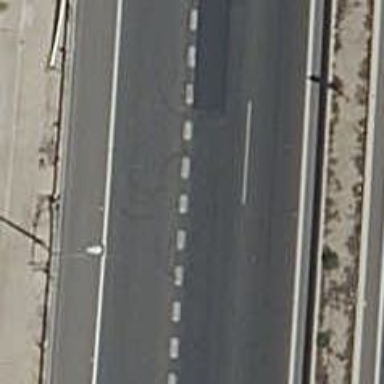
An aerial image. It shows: Motorway junction.